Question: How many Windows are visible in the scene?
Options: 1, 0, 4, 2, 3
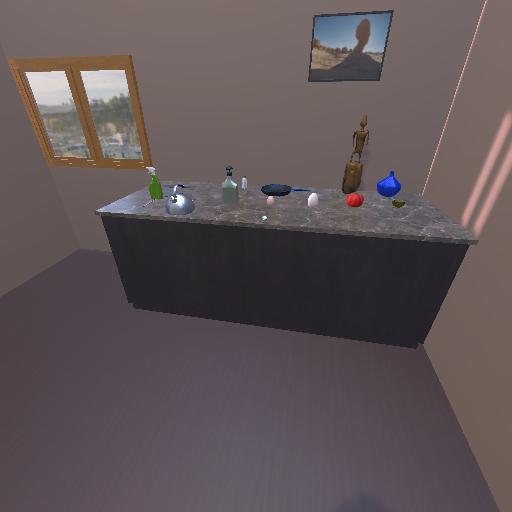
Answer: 1